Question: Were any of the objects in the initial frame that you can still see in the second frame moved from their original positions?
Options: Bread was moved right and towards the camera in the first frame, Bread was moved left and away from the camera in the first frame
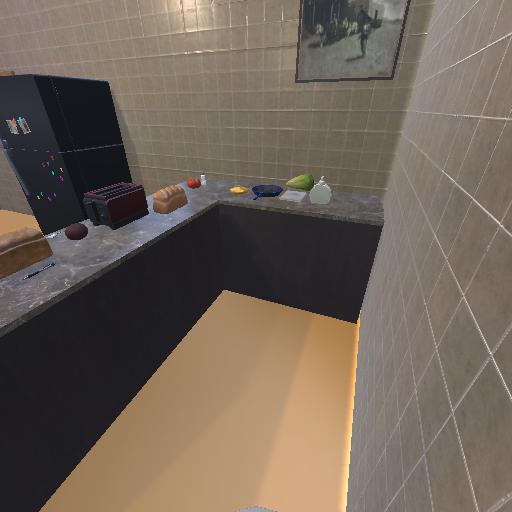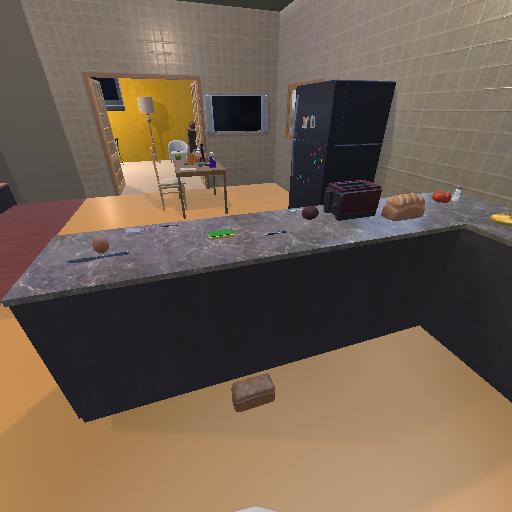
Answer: Bread was moved right and towards the camera in the first frame